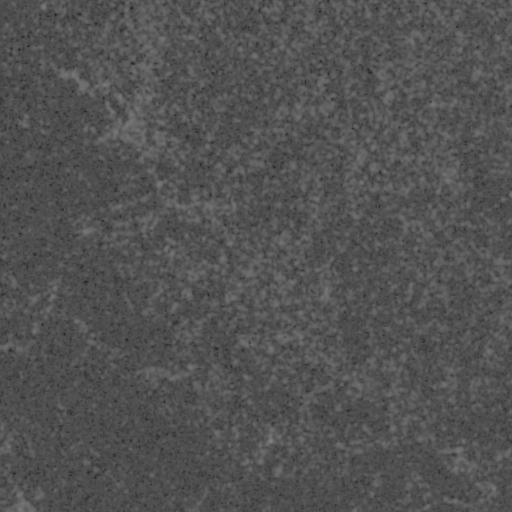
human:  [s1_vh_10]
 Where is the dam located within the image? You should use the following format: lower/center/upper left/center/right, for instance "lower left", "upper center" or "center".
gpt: The dam is located in the upper left of the image.
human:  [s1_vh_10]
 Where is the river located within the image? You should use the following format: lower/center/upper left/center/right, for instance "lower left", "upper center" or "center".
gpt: The river is located in the right of the image.
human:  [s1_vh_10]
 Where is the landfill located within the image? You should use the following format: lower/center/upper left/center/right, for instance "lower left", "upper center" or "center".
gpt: There is no landfill in the image.

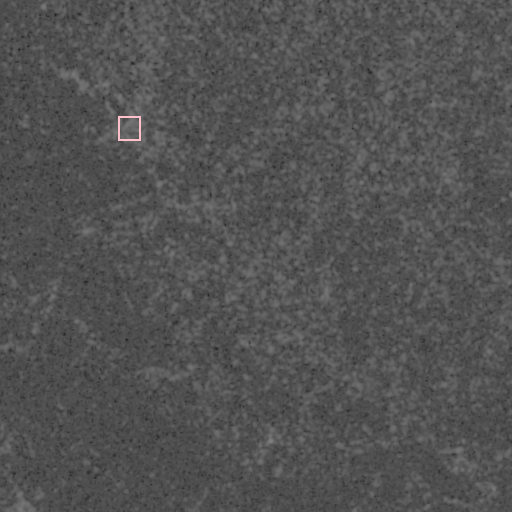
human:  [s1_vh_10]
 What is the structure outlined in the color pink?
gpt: The structure outlined in pink is a dam.
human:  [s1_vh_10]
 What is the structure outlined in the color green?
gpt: There is no green outline.